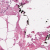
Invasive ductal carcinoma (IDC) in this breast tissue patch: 0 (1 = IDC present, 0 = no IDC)